Question: I'm attempting to use <URL> Backbone.js demo to dynamically update fields according to the slider position. However, when the 'updateVal' handler is called it doesn't seem to recognize the '.slider' attribute of the DOM element. First time using Backbone/js MVC framework so any/all words of wisdom are welcome.
Here's a screen shot of the error

'''
$(document).ready(function () {
// Initialize jquery slider
$("#slider").slider();
// Create the model class via Backbone (which sets up things like prototype objects correctly).
// This particular model is a very simple one. It'll have just 1 attribute - "slidervalue"
var SliderModel = Backbone.Model.extend({});
// A "View" abstraction for the slider.
// Whenever the slider position changes, this view updates the model with the new value.
var SliderView = Backbone.View.extend({
el: $("#slider"), // Specifies the DOM element which this view handles
events: {
// Call the event handler "updateVal" when slider value changes.
// 'slidechange' is the jquery slider widget's event type.
// Refer http://jqueryui.com/demos/slider/#default for information about 'slidechange'.
"slidestart": "updateVal",
"slidestop" : "updateVal"
},
updateVal: function () {
// Get slider value and set it in model using model's 'set' method.
console.log('SliderView.updateVal');
var val = this.el.slider("option", "value");
this.model.set({ slidervalue: val });
}
});
// The listener "View" for the model.
// Whenever the model's slidervalue attribute changes, this view receives the updated value.
var ValueView = Backbone.View.extend({
initialize: function (args) {
// _.bindAll is provided by underscore.js.
// Due to some javascript quirks, event handlers which are bound receive a 'this'
// value which is "useless" (according to underscore's docs).
// _.bindAll is a hack that ensures that 'this' in event handler refers to this view.
_.bindAll(this, 'updateValue');
console.log('ValueView.initialize');
// Bind an event handler to receive updates from the model whenever its
// 'slidervalue' attribute changes.
this.model.bind('change:slidervalue', this.updateValue);
console.log(this);
},
updateValue: function () {
// Get the slider value from model, and display it in textbox.
console.log('ValueView.updateValue');
// this.model won't work unless "_.bindAll(this, ...)" has been called in initialize
var value = this.model.get('slidervalue');
console.log(value);
$("#sliderVal").val(value);
}
});
// Create the instances
var sliderModel = new SliderModel;
var sliderView = new SliderView({ model: sliderModel });
var valView = new ValueView({ model: sliderModel });
});
'''
'''
<!-- "slider" is a jquery slider -->
<div id="slider"></div>
<!-- "sliderVal" displays the slider's position. It receives the value via model. -->
<input type="text" id="sliderVal" value="0"/>
'''
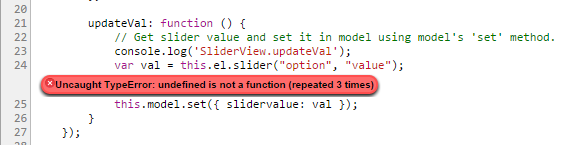
Answer: Try
'''
var val = this.$el.slider("option", "value");
'''
View.el is the actual DOM object, View.$el is wrapped in a jquery object.